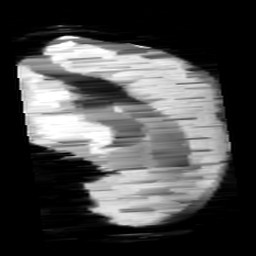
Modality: minIP
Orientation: sagittal
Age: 12
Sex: male
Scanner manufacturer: siemens
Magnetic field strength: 3 T
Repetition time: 0.027 s
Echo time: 0.02 s